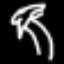
Label: palm tree